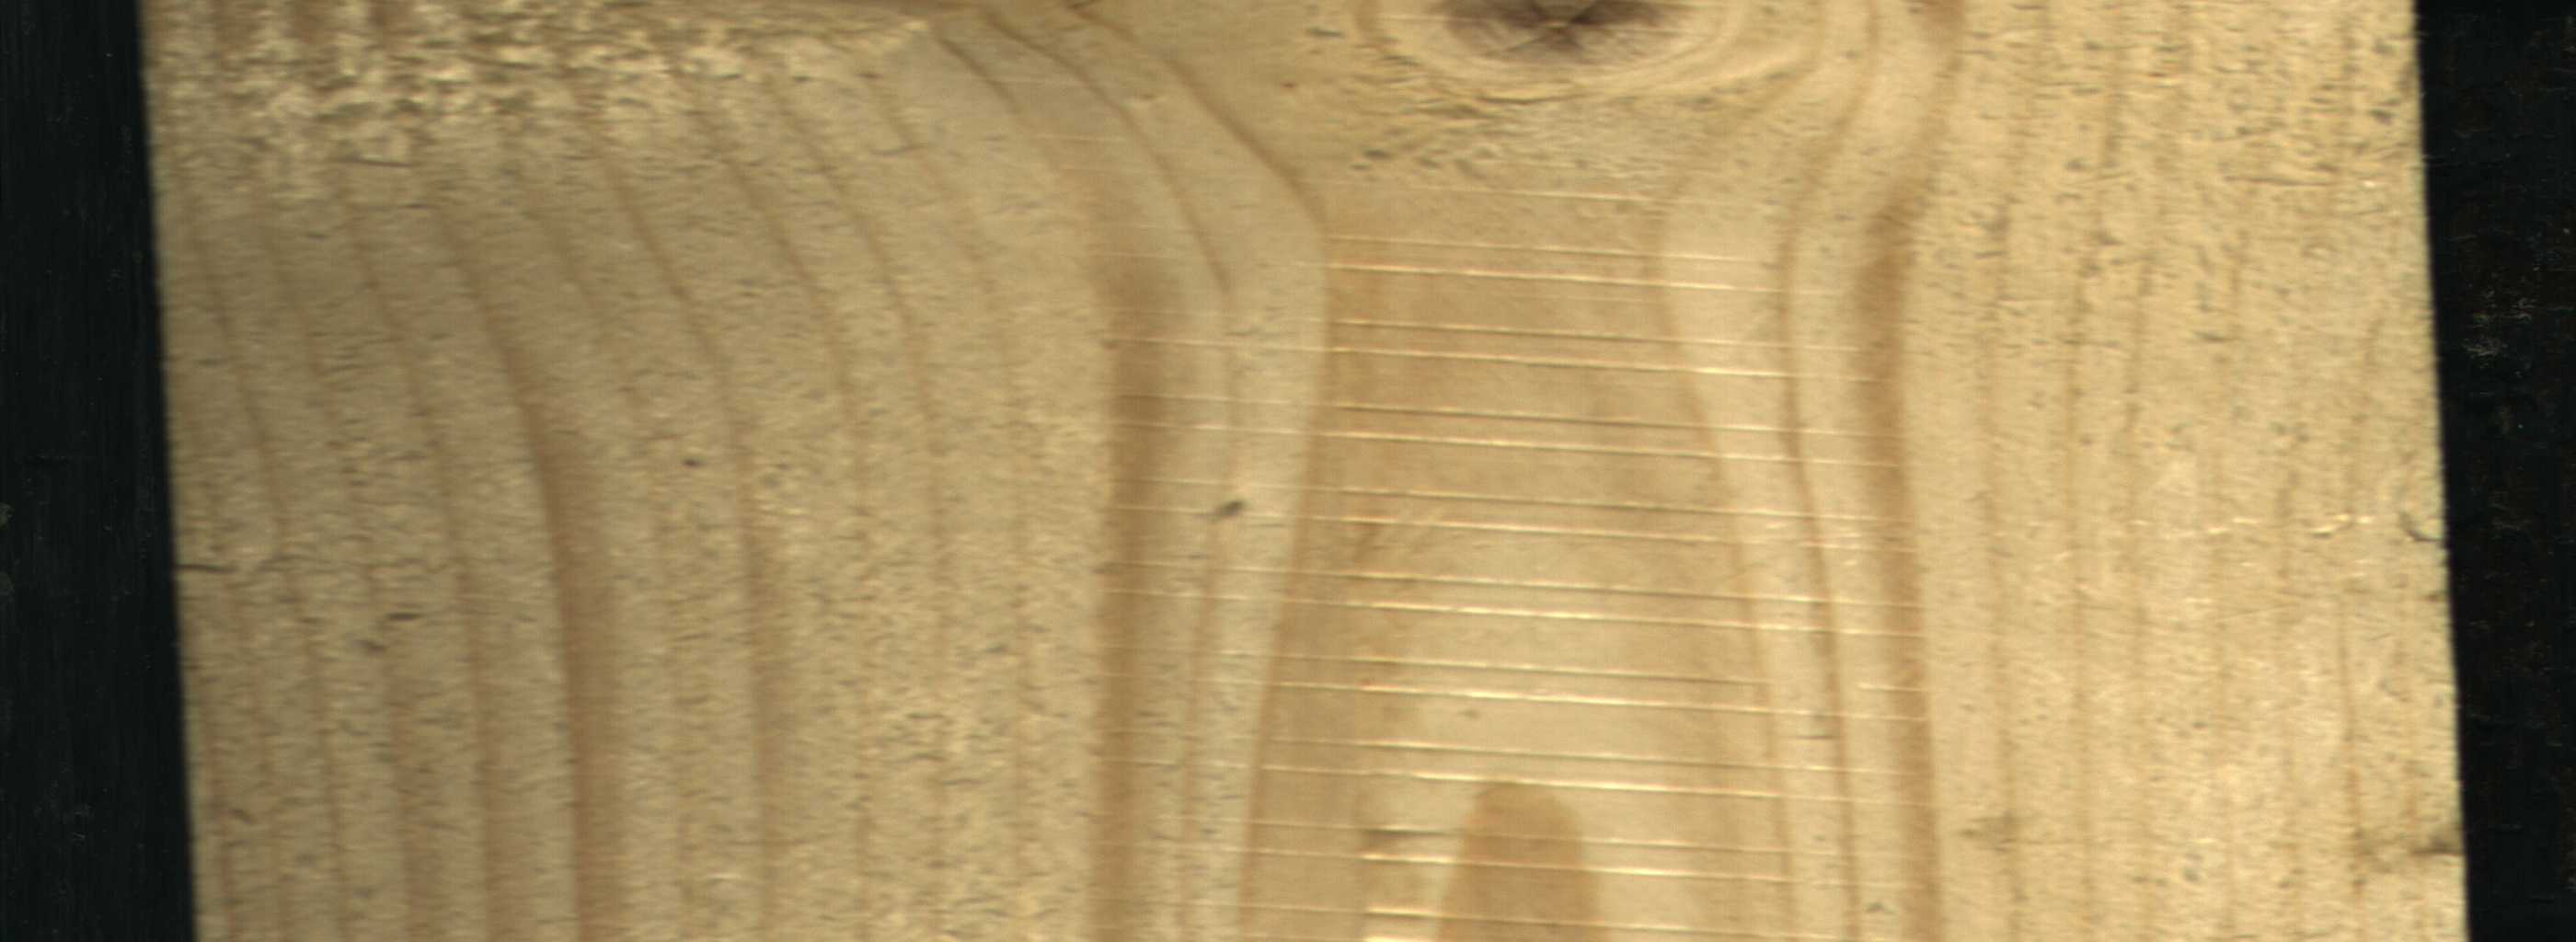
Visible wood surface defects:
Live_Knot